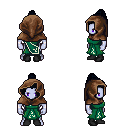
a pixel art fantasy rpg character, male body template, dark elf, purple skin, sash dress, white pants, raven long topknot hairstyle, cloth hood, black shoes, four views (front, back, left, right), 2x2 character sprite sheet, small pixel art, hard edges, no anti-aliasing